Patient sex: M
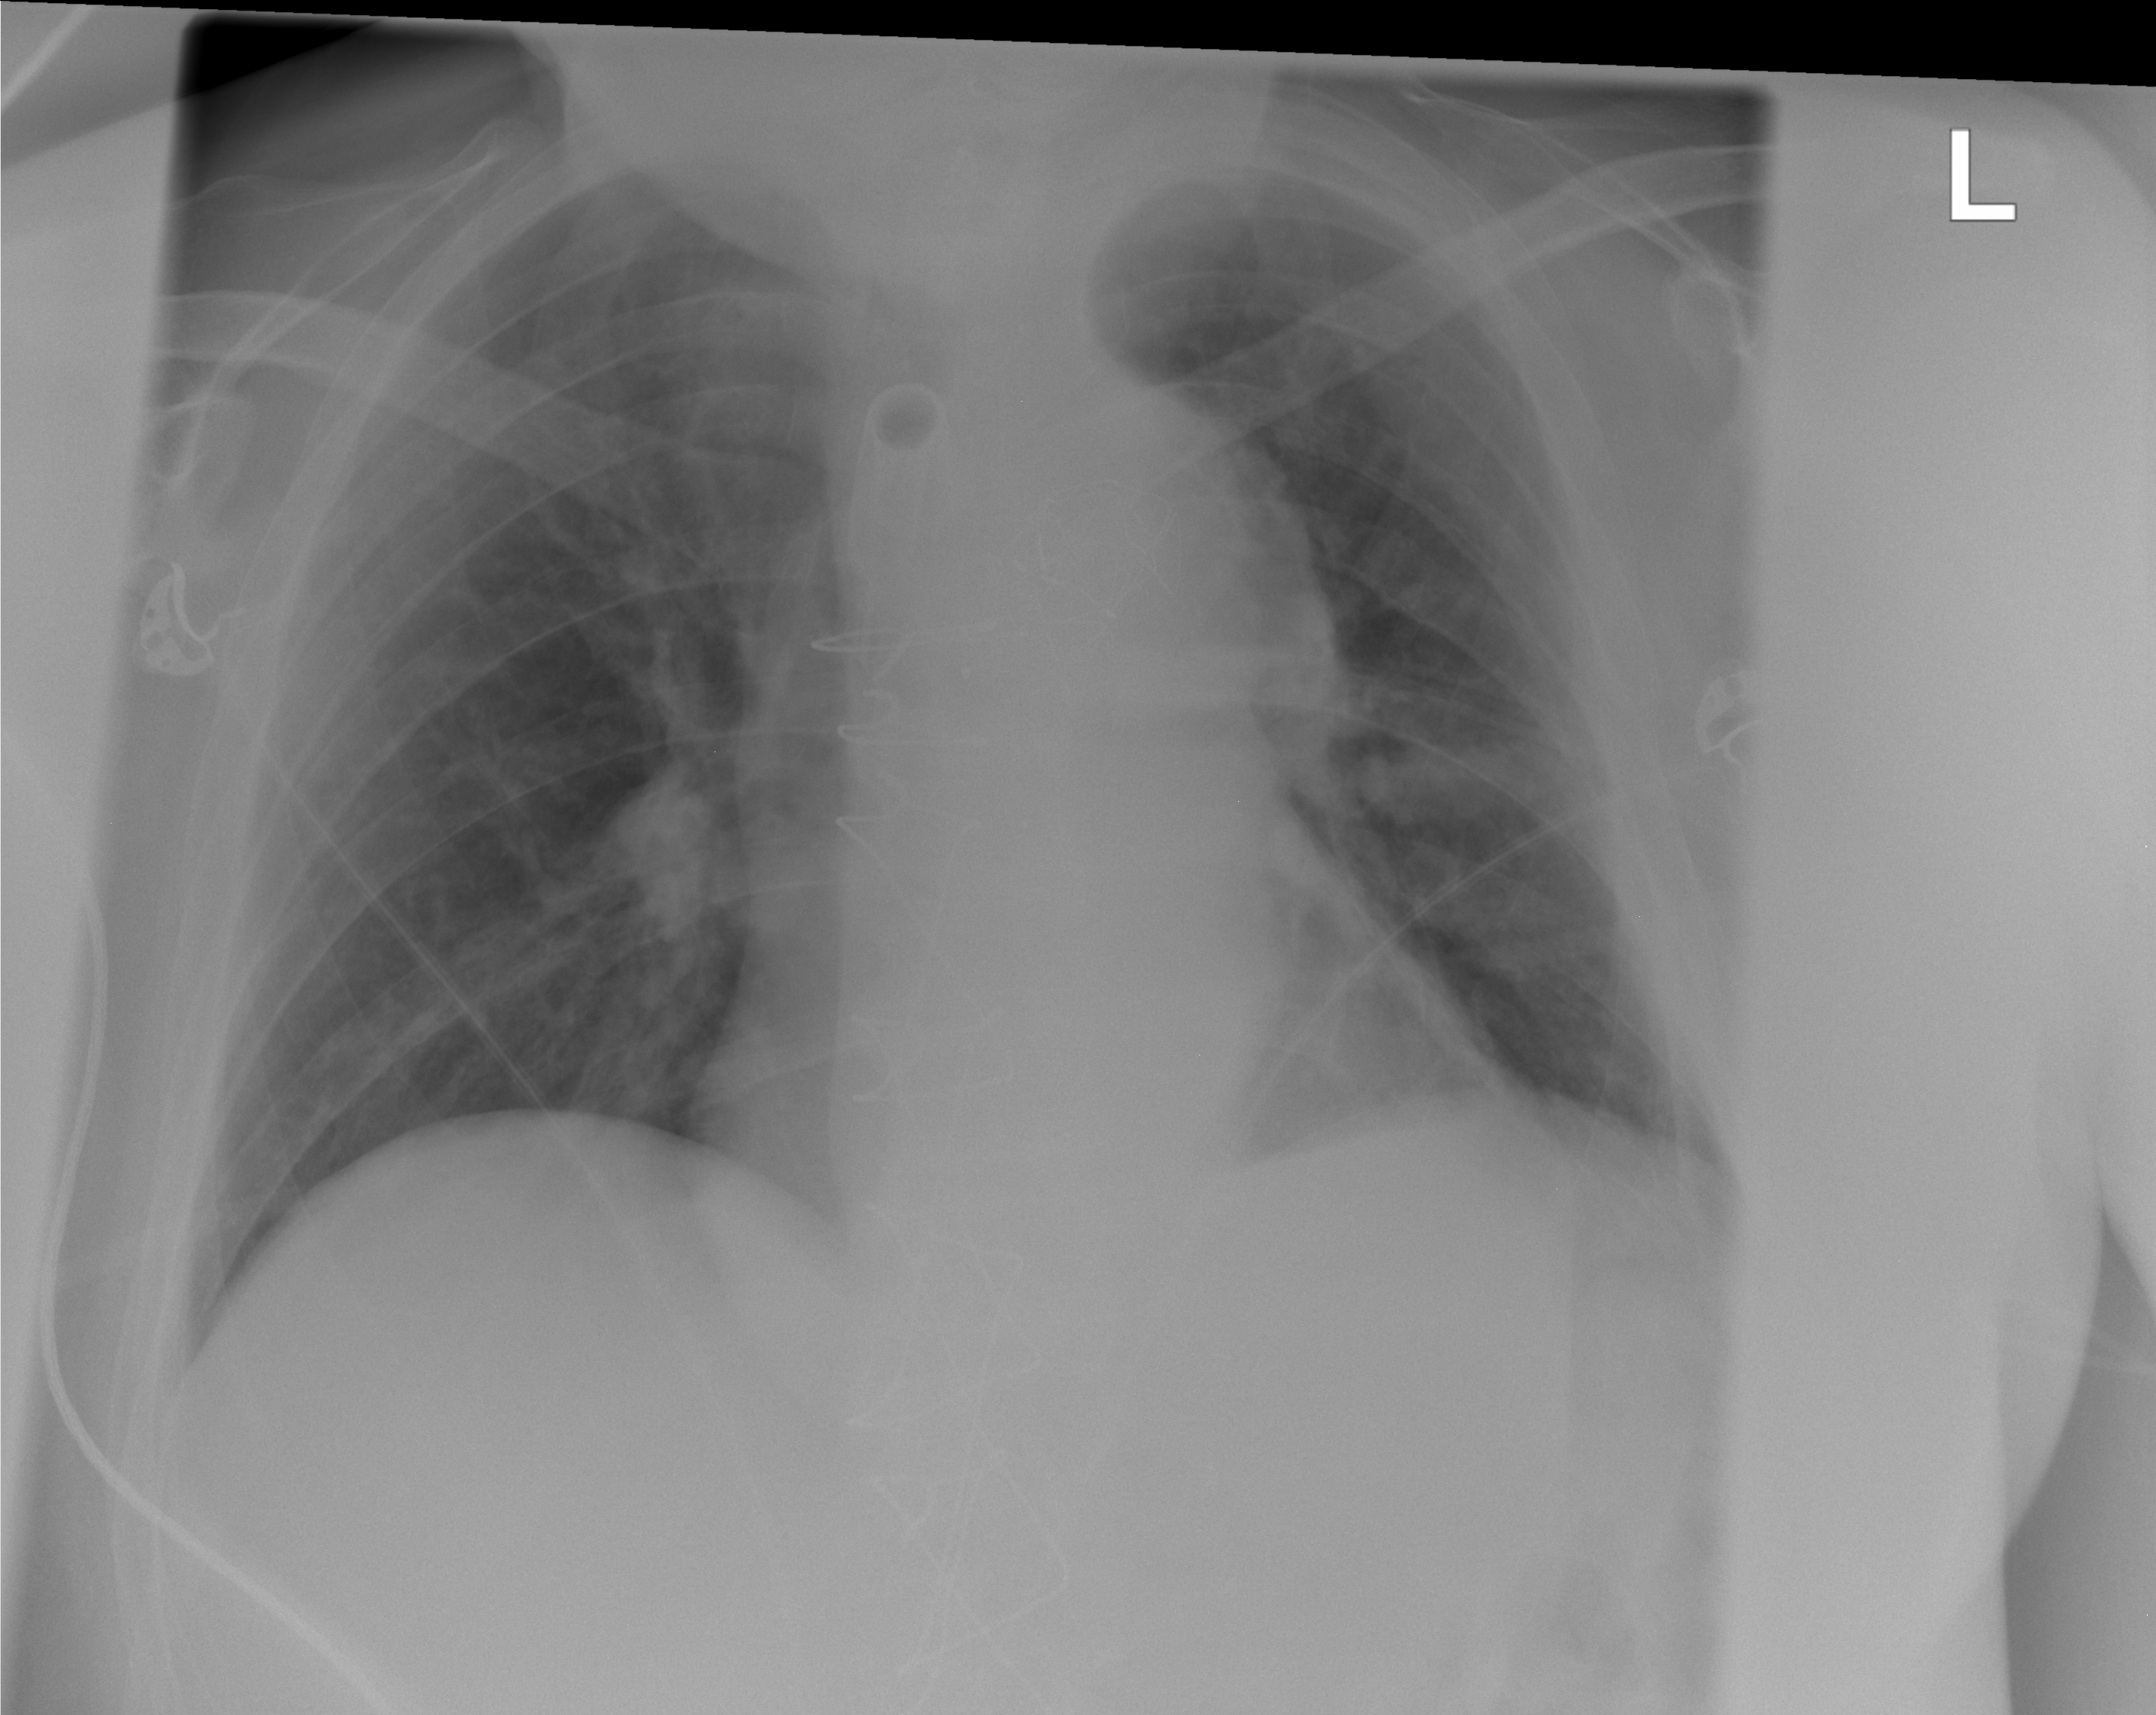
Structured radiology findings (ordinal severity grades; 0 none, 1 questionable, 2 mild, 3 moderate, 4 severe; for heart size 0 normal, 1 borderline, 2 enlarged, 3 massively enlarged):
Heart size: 1
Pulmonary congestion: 1
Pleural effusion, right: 0
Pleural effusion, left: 0
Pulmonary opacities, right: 0
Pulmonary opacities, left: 0
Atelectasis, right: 0
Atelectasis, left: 2